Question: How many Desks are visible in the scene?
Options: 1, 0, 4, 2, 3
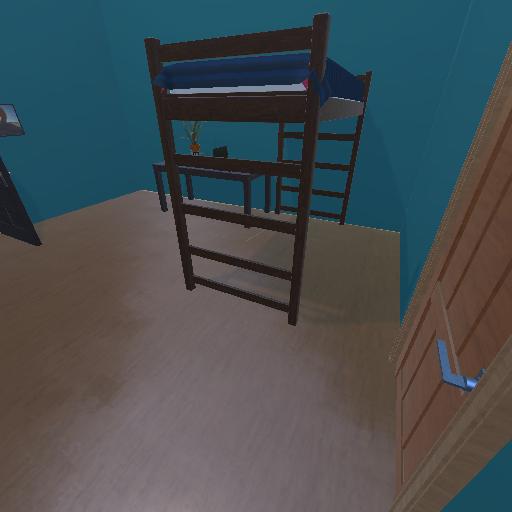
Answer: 1